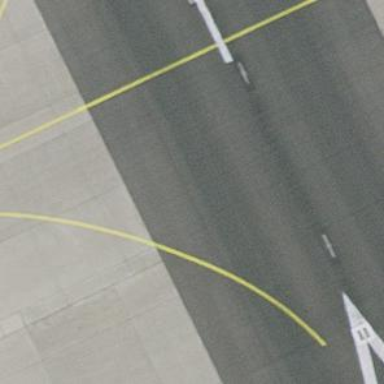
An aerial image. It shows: Image of taxiway at airport.